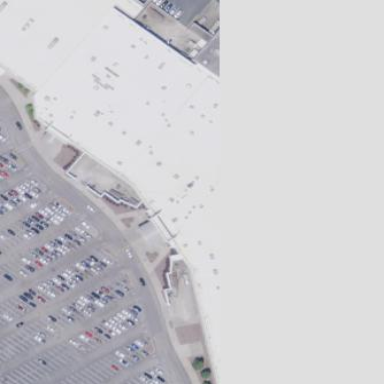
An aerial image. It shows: Mall building.